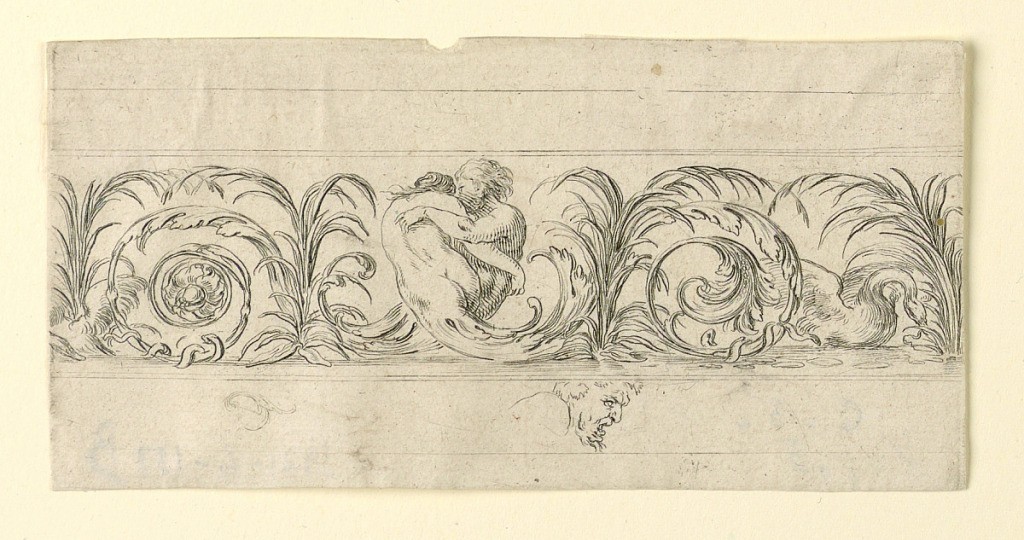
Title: Plate from Frises, Feuillages et Grotesques (Friezes, Foliage and Grotesques)
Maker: Stefano della Bella, Italian, 1610–1664
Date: ca. 1645
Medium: Etching on laid paper
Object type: Print
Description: Horizontal rectangle showing a frieze composed of scrolling arabesques. At center, two lovers with bodies terminating in acanthus leaves embrace. At left, a snake; at right, a swan. Below, a man's face in profile.